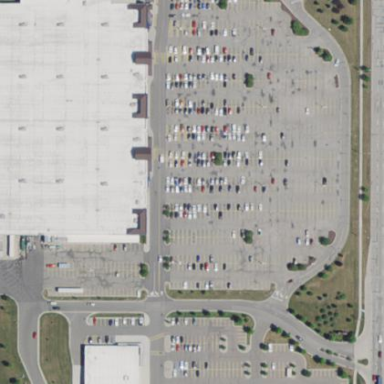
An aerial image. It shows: Building that houses supermarket.